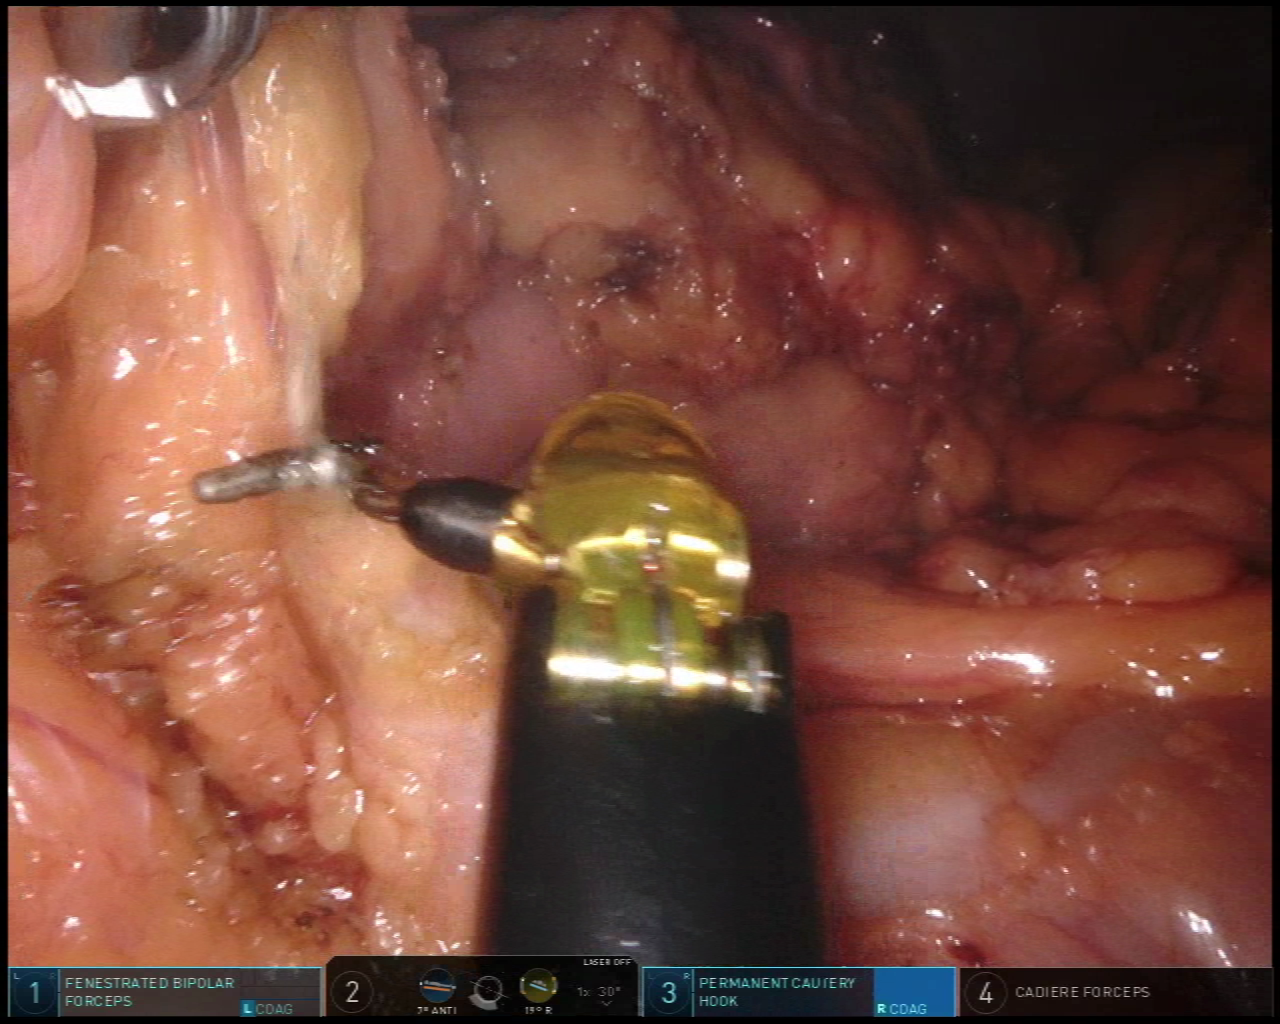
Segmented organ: stomach
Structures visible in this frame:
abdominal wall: yes
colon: yes
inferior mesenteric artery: no
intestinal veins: no
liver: no
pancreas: yes
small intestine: no
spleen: no
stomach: yes
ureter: no
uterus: no
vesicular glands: no